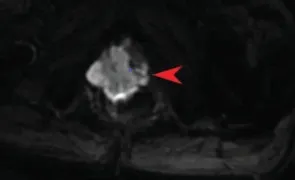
A.2022.5 Prostate MR scan: review after prostate cancer treatment to consider disease progression B.2022.5 PSMA PET suggests an irregularly enlarged prostate with heterogeneous density, uneven PSMA radioactivity distribution only slightly increased, SUVmax=4.8. Is inconsistent with the imaging performance of the lesion in C.2022.5 18F-OC PET suggests foci of high octreotide expression in the prostate, SUVmax=12.3. Is consistent with the imaging presentation of the lesion in D.2022.5 Pelvic lymph node under 18F-OC PET, increased distribution of radioactivity is seen, SUVmax=6.2.
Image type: radiology (mri)